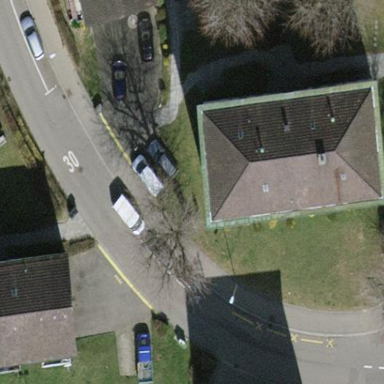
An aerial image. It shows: Building with tile roof.